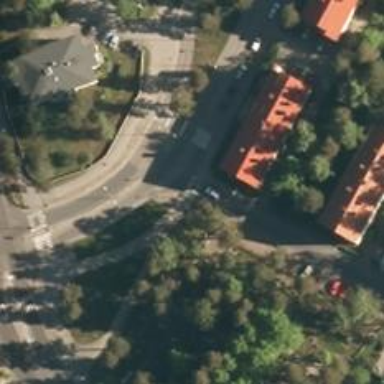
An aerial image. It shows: Uncontrolled road crossing.